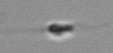
Label: flagellate_morphotype3